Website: walmart
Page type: store-pickup
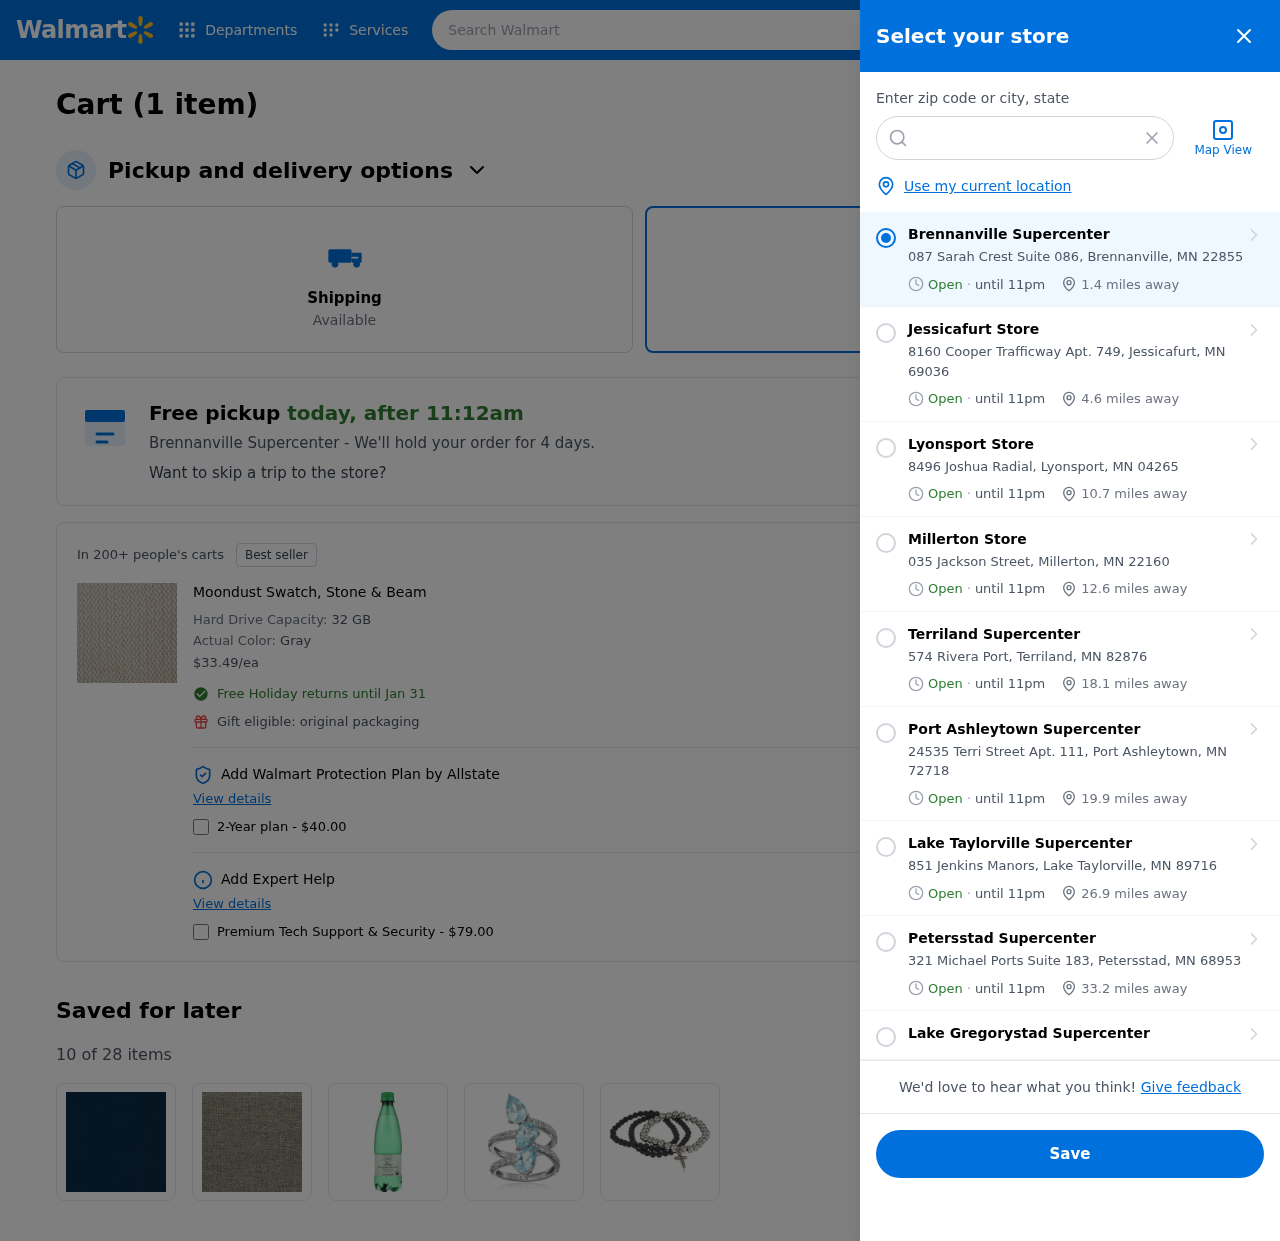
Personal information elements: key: PII_CITY
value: Brennanville
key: PII_CITY
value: Brennanville Supercenter
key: PII_CITY_STATE_ZIP
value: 087 Sarah Crest Suite 086, Brennanville, MN 22855
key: PII_LOCATION1_CITY
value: Jessicafurt Store
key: PII_LOCATION1_CITY_STATE_ZIP
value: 8160 Cooper Trafficway Apt. 749, Jessicafurt, MN 69036
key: PII_LOCATION2_CITY
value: Lyonsport Store
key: PII_LOCATION2_CITY_STATE_ZIP
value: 8496 Joshua Radial, Lyonsport, MN 04265
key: PII_LOCATION3_CITY
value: Millerton Store
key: PII_LOCATION3_CITY_STATE_ZIP
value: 035 Jackson Street, Millerton, MN 22160
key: PII_LOCATION4_CITY
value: Terriland Supercenter
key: PII_LOCATION4_CITY_STATE_ZIP
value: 574 Rivera Port, Terriland, MN 82876
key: PII_LOCATION5_CITY
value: Port Ashleytown Supercenter
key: PII_LOCATION5_CITY_STATE_ZIP
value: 24535 Terri Street Apt. 111, Port Ashleytown, MN 72718
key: PII_LOCATION6_CITY
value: Lake Taylorville Supercenter
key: PII_LOCATION6_CITY_STATE_ZIP
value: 851 Jenkins Manors, Lake Taylorville, MN 89716
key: PII_LOCATION7_CITY
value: Petersstad Supercenter
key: PII_LOCATION7_CITY_STATE_ZIP
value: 321 Michael Ports Suite 183, Petersstad, MN 68953
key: PII_LOCATION8_CITY
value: Lake Gregorystad Supercenter
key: PII_POSTCODE
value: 22855
Product elements: key: PRODUCT1_NAME
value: Moondust Swatch, Stone & Beam
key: PRODUCT1_PRICE
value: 33.49
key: PRODUCT1_DESC
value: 32 GB
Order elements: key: ORDER_NUM_ITEMS
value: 1
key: ORDER_NUM_ITEMS
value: Cart (1 item)
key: ORDER_DELIVERY_DATE
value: today, after 11:12am
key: ORDER_ITEM1_QUANTITY
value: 1
Search elements: key: HEADER_SEARCH
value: Search Walmart
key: SEARCH_LOCATION
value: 22855